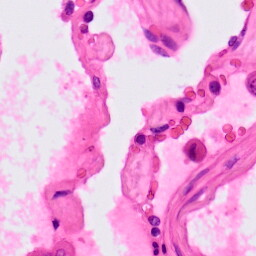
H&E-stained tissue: Lung